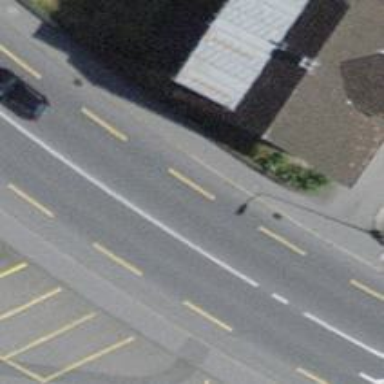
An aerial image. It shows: Secondary road with asphalt surface. It has sidewalks on both sides with asphalt surfaces as well. There is exclusive cycle lane on both sides of the road.